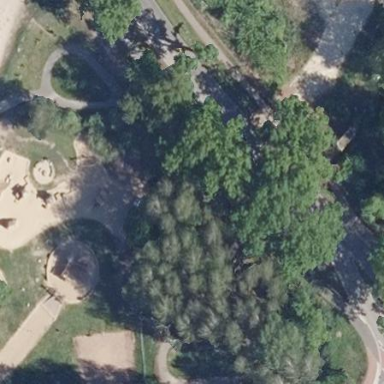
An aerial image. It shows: Playground area for leisure activities on the land.